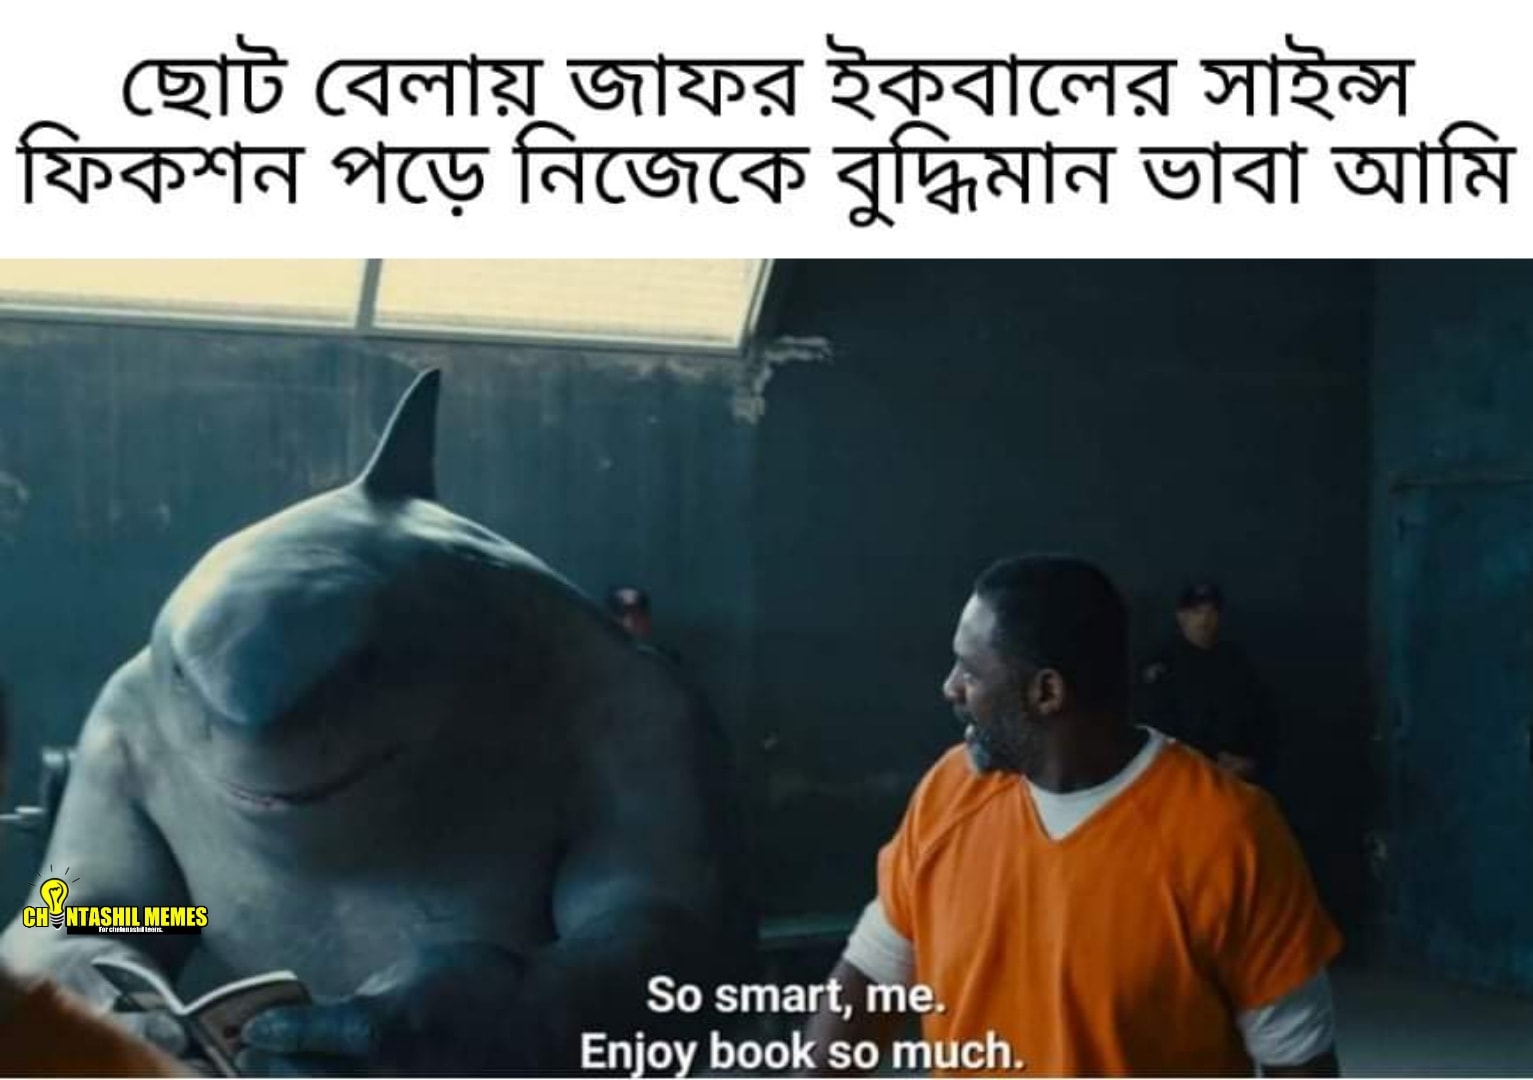
Caption: ছোট বেলায় জাফর ইকবালের সাইন্স ফিকশন পড়ে নিজেকে বুদ্ধিমান ভাবা আমি   So smart , me . Enjoy book so much.
Label: non-hate